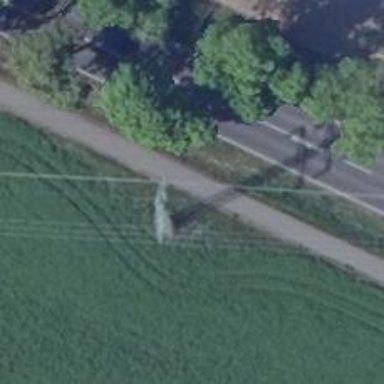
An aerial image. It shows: Power tower.